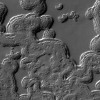
Atmospheric dust classification: not_dusty